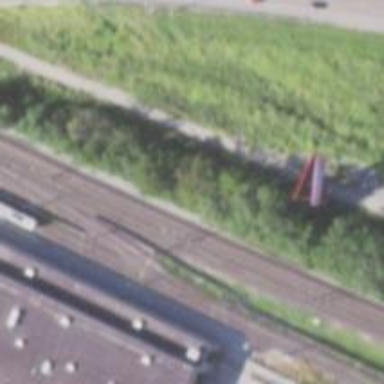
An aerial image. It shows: Light rail railway system with contact lines for electrification.